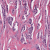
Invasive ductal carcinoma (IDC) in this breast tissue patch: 1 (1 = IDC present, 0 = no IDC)